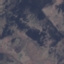
Land use / land cover: HerbaceousVegetation